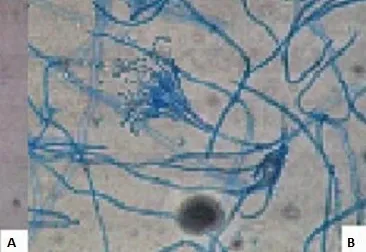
Branching conidiophores arising from infrequent septate hyphae with tapering phialides and chains of conidia characterise Paecilomyces spp (Lactophenol cotton blue stain).
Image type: pathology (gram)